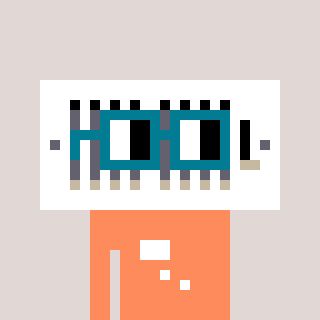
a pixel art character with square dark green glasses, a vent-shaped head and a peachy-colored body on a warm background